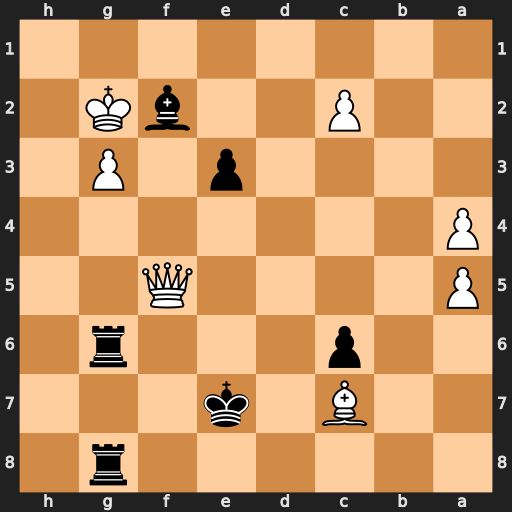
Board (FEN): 6r1/2B1k3/2p3r1/P4Q2/P7/4p1P1/2P2bK1/8
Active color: b
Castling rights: -
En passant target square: -
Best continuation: Bxg3 Bd8+ Kxd8